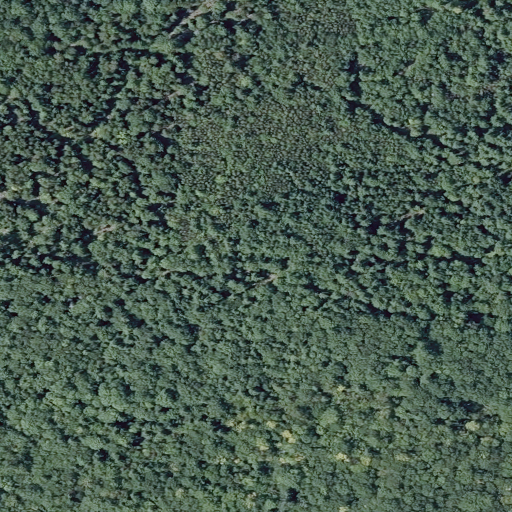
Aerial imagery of mountain in Maine named Yallaly Hill containing mixed forest and deciduous forest